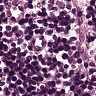
Metastatic tissue present: no